Question: I have a GPS on the middle of a plate as can be seen in attached picture. Clearly, the GPS gives me the Lon. and Lat of the center of the plate with no problem.
My question is how can I estimate what is the Lon. and Lat at each end point (A,B,C,D) as the distance between end points and GPS is known? I believe there should be a formula for this purpose.
I appreciate any idea and suggestion in advance.
GPS and four points around it:
![][1]
<URL>
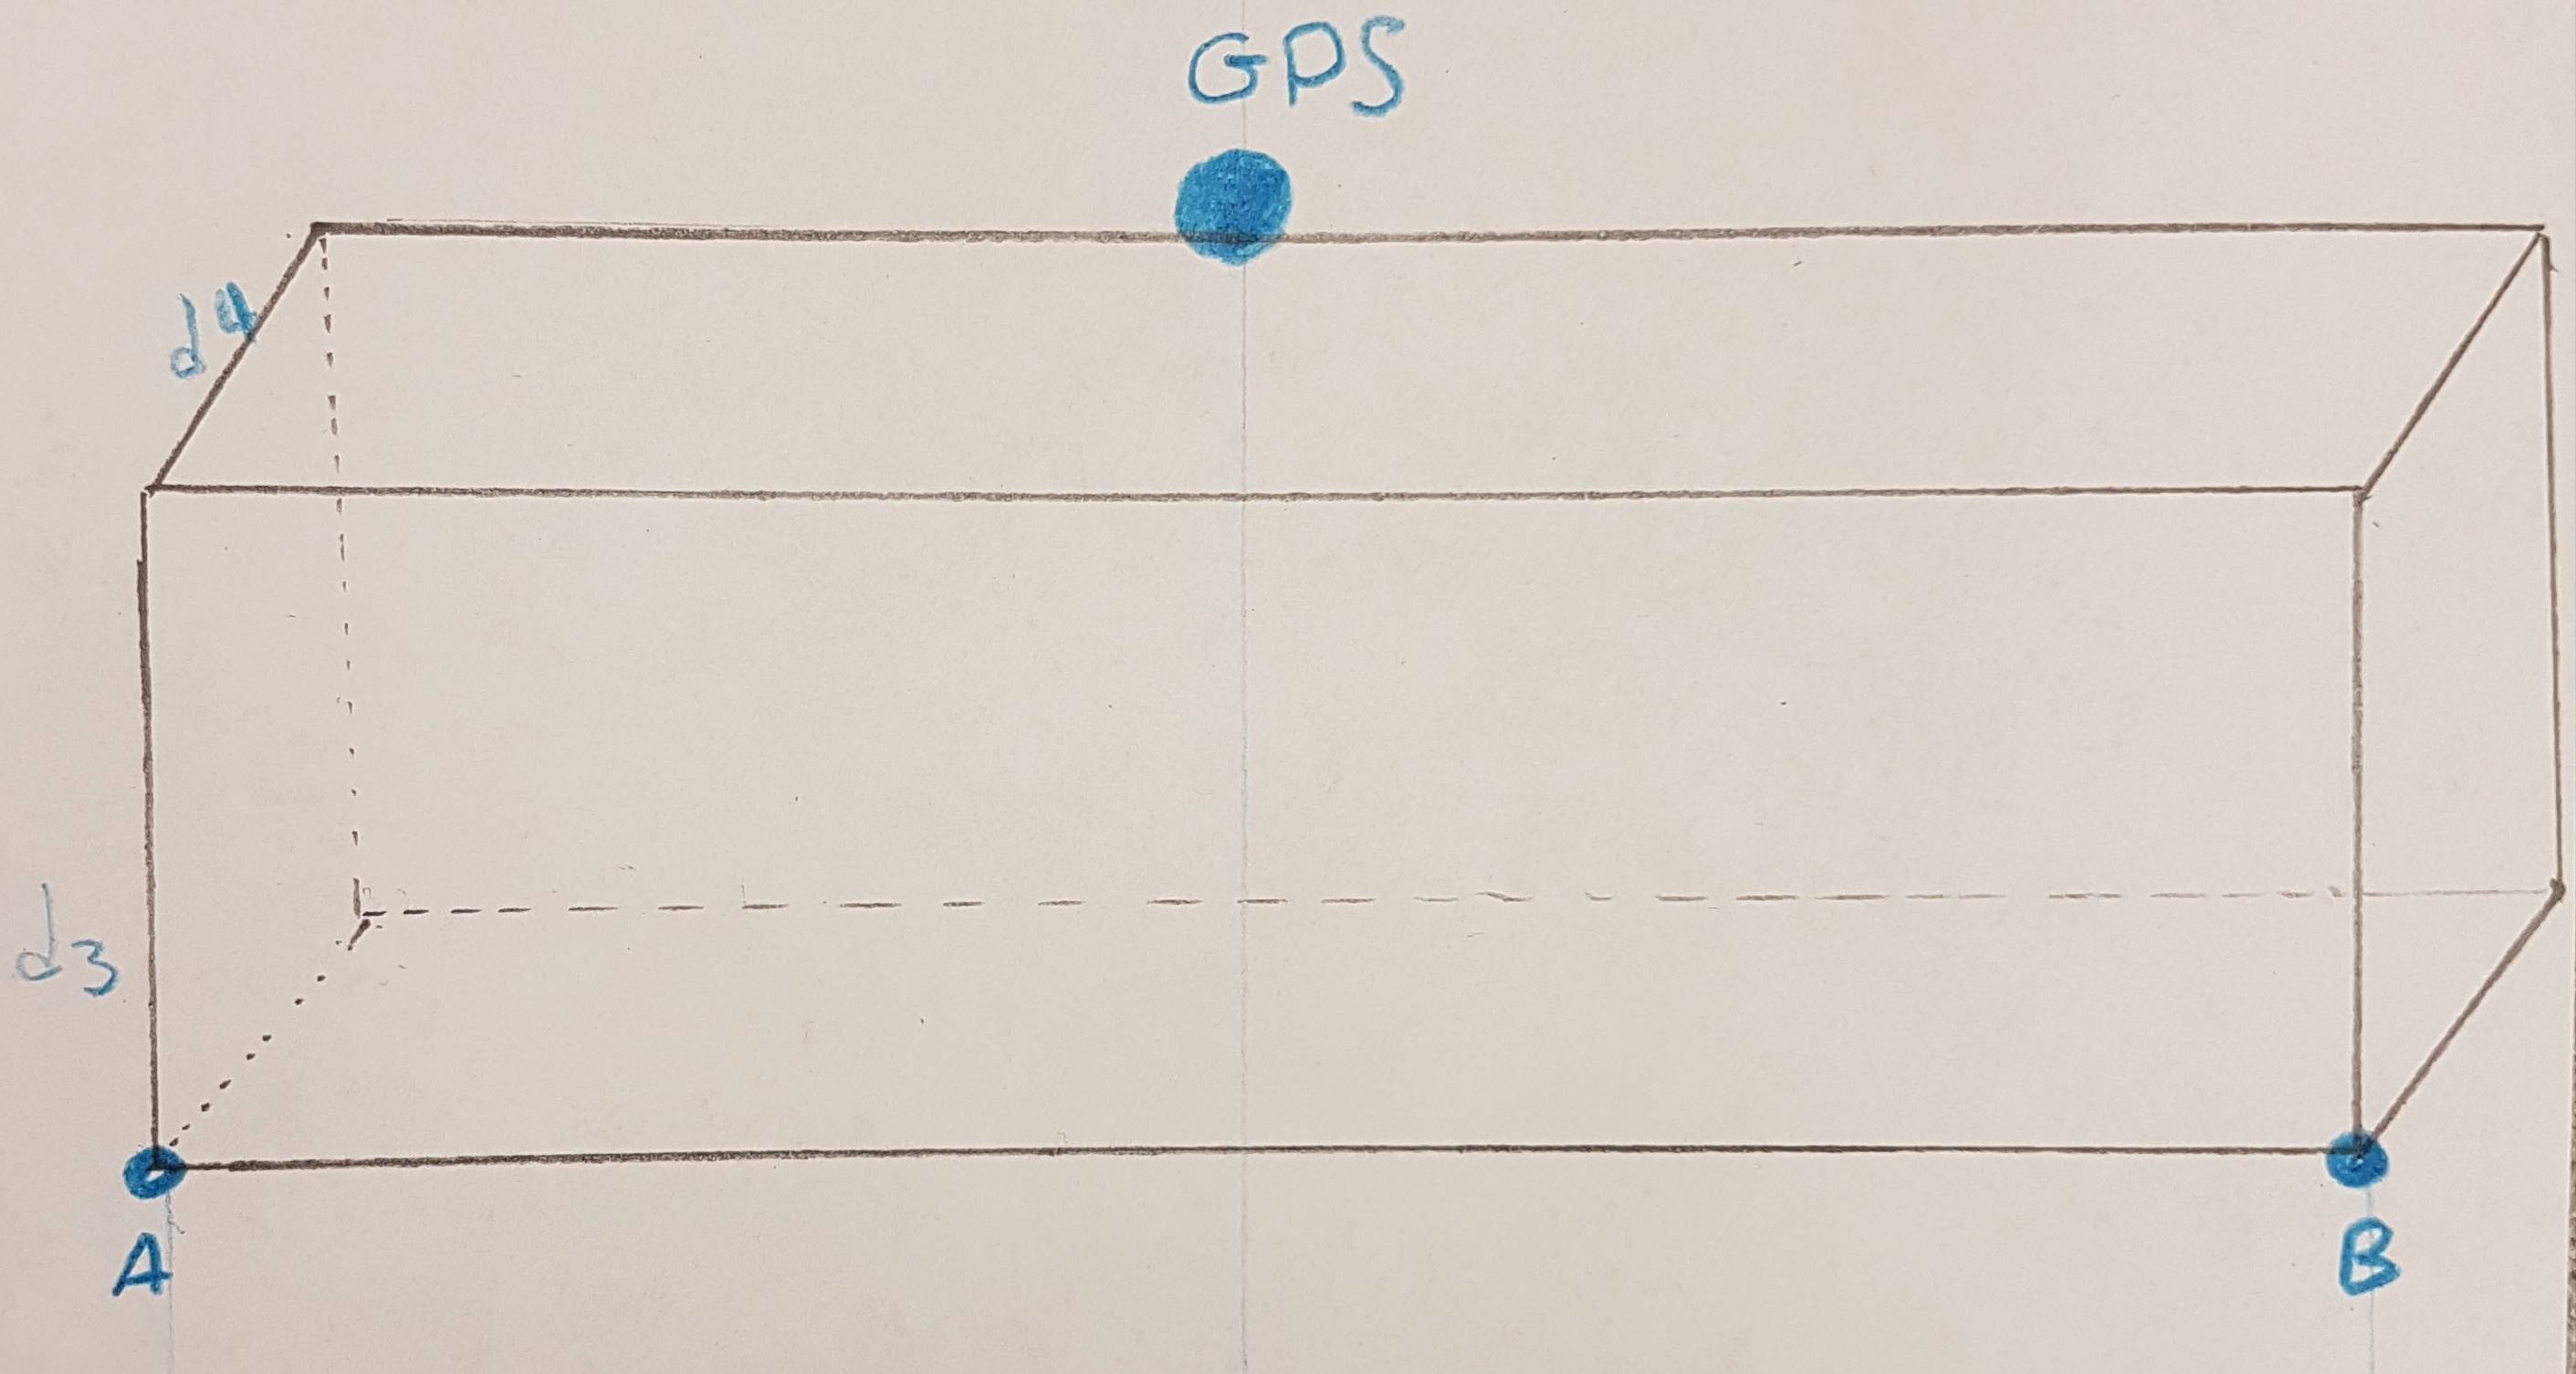
Answer: Have a look at <URL> ... specifically the section headed